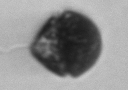
Label: Scrippsiella